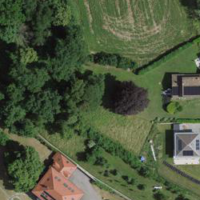
EUNIS habitat code: 55
Species observed at this site:
Primula veris
Urtica dioica
Fagus sylvatica